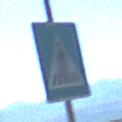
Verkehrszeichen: FussgaengerueberwegRechts
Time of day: Night
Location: Outdoor (Nature)
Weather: PartlyCloudy
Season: NotSpecified
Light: Natural